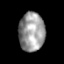
Tissue: prostate
Cell type: Fibroblasts
Senescence score: 0.8069
Nuclear area (px): 983
Mean DAPI intensity: 154.424